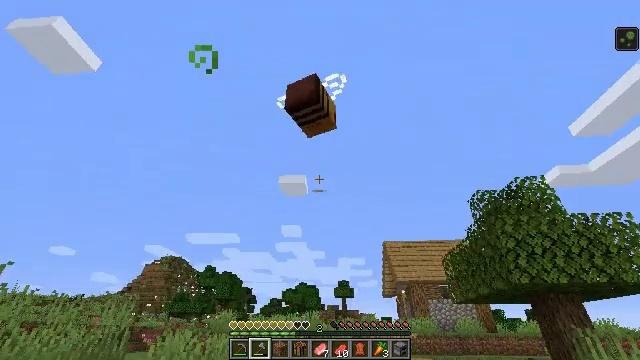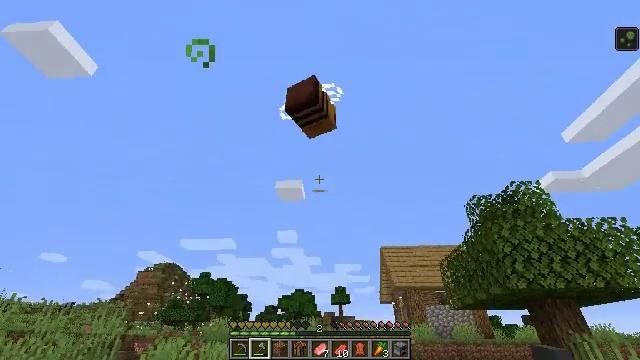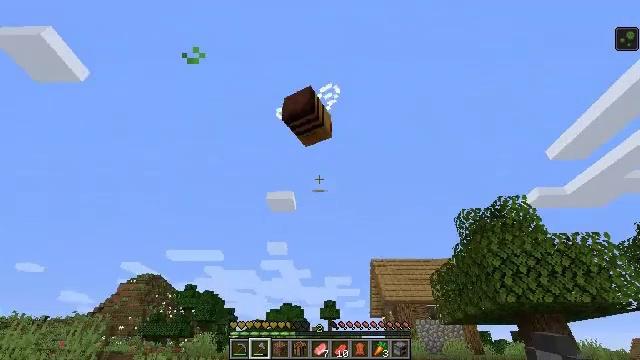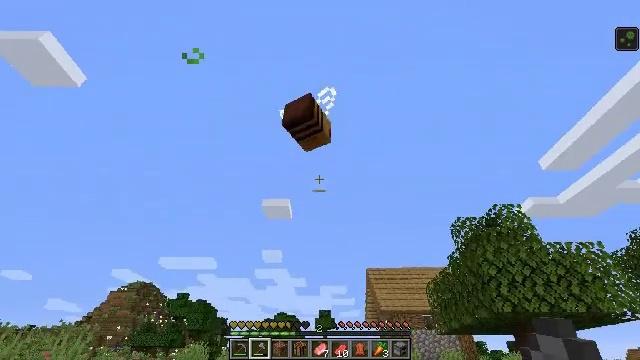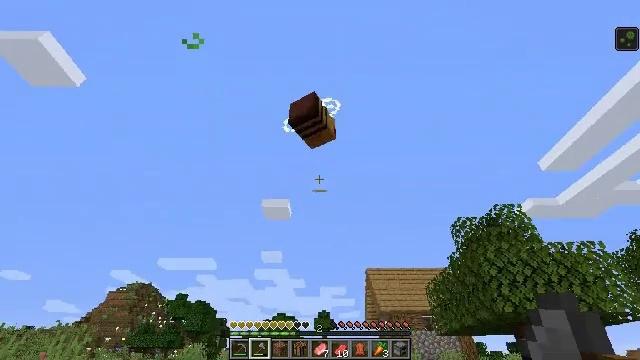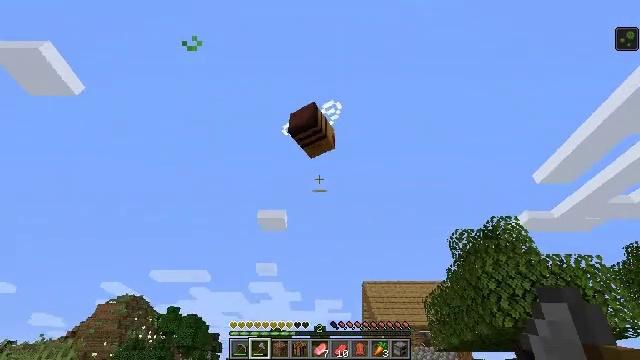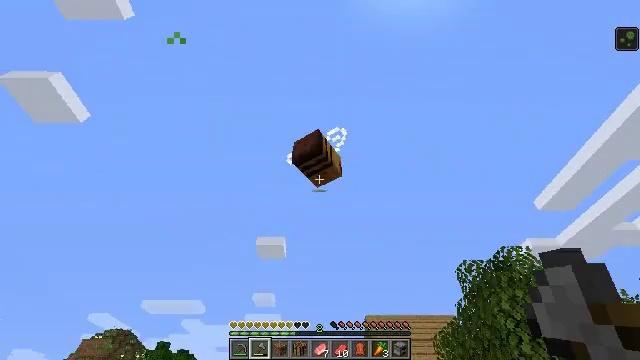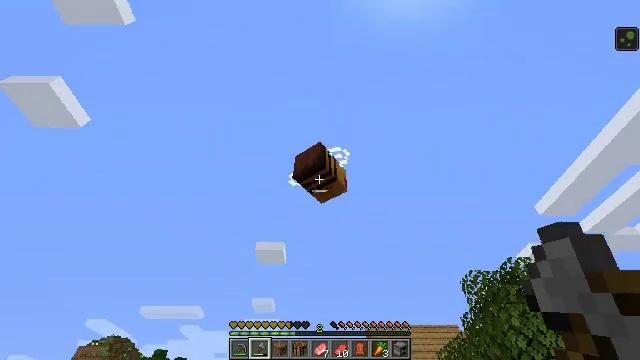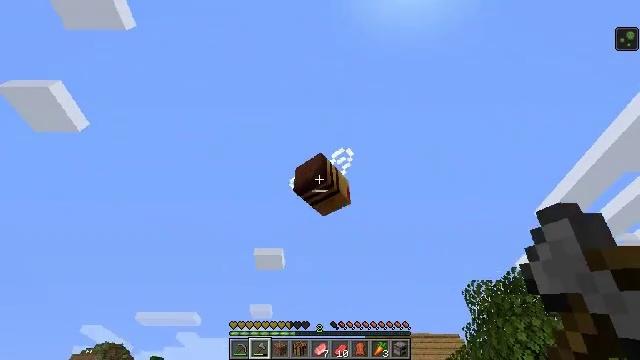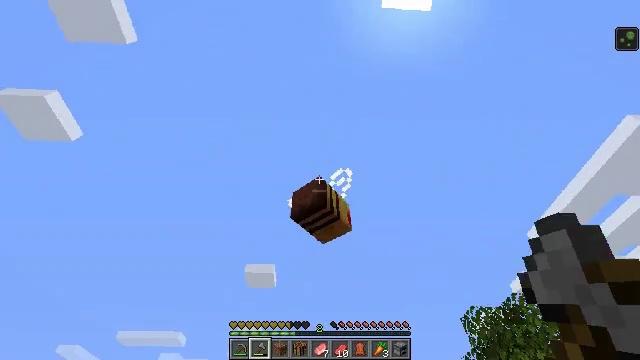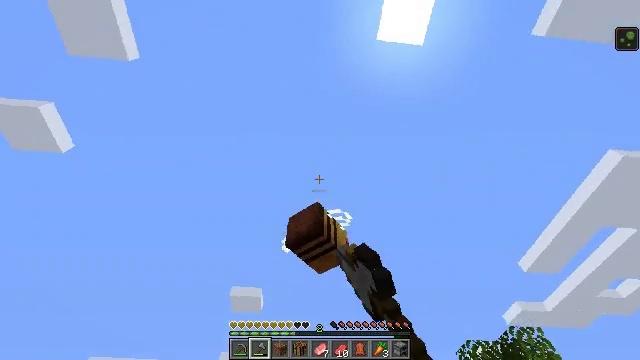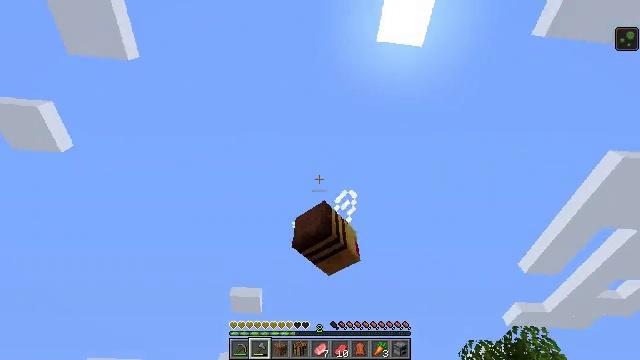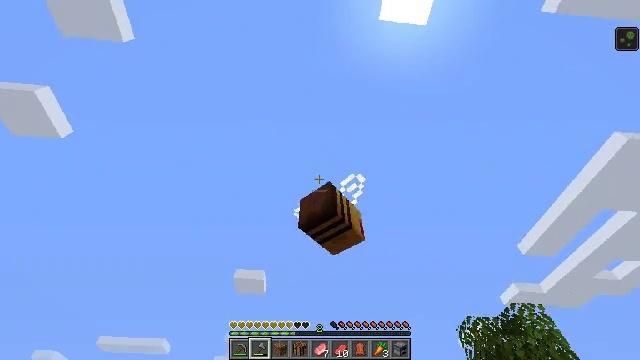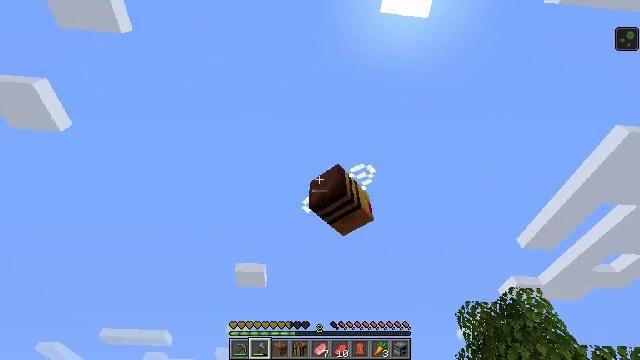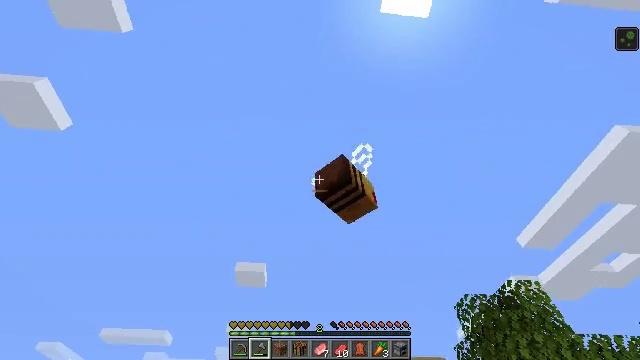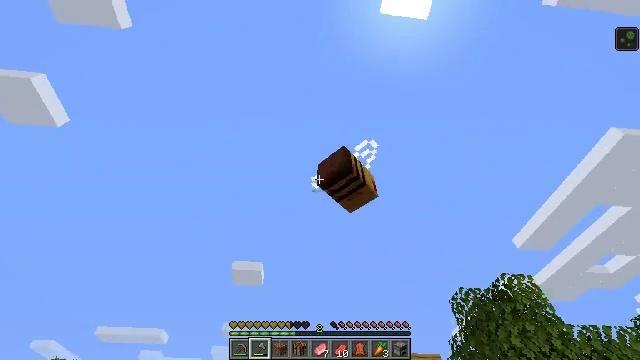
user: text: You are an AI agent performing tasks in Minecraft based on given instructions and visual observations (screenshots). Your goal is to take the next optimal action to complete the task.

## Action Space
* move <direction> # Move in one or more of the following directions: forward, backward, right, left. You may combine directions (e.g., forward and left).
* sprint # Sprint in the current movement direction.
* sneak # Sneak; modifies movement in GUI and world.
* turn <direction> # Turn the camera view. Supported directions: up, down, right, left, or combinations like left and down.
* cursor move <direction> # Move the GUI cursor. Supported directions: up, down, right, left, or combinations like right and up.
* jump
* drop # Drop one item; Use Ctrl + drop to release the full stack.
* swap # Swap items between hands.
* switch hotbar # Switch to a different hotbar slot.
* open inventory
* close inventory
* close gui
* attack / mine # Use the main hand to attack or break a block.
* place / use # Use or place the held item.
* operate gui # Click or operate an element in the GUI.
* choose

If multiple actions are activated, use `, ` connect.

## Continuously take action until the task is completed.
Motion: motion action
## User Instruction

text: Kill a bee.
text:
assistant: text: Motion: turn up
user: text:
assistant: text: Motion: turn right and up
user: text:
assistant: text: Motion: turn right and up
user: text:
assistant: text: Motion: move forward
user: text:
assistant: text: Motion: move forward, turn up
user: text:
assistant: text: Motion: move forward, turn up, jump
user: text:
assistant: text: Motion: move forward, jump
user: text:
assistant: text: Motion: move forward, turn up, jump
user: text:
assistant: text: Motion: move forward, turn right and up, attack / mine, jump
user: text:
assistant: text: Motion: move forward, turn right and up, attack / mine
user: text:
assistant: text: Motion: move forward, attack / mine
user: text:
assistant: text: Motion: move forward, turn down, attack / mine
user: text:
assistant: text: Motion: turn down, attack / mine
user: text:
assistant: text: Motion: no_op
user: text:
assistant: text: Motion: no_op
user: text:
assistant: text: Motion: turn right
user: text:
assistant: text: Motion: turn right
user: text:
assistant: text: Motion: move forward, turn right
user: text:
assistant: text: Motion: move forward, turn right and down
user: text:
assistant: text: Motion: move forward, turn right and down, jump
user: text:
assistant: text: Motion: move forward, turn right, jump
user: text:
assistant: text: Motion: move forward, turn right and down, jump
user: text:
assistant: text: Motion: move forward, turn right, jump
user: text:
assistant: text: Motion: move forward, turn right, jump
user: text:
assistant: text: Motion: move forward, attack / mine
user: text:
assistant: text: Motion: move forward, attack / mine
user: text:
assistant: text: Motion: move forward, turn right and up, attack / mine
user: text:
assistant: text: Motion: move forward, turn right and up
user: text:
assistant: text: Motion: no_op
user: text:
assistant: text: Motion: no_op